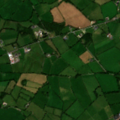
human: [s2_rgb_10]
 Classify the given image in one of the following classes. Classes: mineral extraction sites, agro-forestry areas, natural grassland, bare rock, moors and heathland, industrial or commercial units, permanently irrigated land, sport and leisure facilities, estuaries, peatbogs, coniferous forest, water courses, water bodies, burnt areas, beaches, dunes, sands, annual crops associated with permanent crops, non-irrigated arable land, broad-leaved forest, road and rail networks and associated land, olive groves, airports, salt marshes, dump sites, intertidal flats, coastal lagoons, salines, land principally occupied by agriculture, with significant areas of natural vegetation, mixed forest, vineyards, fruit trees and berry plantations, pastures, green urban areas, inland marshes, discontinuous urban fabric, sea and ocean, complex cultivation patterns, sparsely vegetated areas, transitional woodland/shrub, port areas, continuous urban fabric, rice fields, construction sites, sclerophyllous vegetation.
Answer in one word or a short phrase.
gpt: pastures